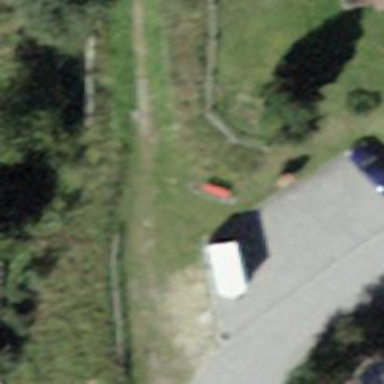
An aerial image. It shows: Bench for seating.